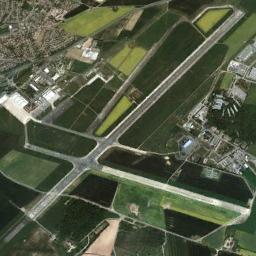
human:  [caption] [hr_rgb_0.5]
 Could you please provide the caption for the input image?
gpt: A complex airport with many runways and buildings is surrounded by a residential area and green farmland .

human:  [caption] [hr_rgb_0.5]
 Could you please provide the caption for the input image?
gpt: There are two crossing runways here .

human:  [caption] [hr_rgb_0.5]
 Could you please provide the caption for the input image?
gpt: There is an airport in the middle of the field next to some buildings .

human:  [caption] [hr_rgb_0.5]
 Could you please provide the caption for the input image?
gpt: An airport with some staggered runways on the farmland with different plants and some villages beside .

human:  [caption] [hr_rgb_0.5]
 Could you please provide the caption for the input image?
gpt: Two roads intersect at the airport .